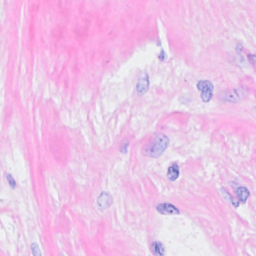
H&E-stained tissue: Breast